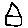
Label: house